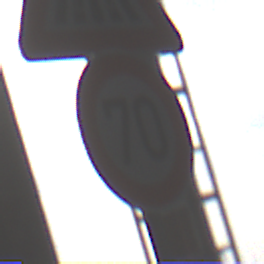
Verkehrszeichen: Geschwindigkeit70
Zusatzzeichen oben: FussgaengerueberwegRechts
Umgebung: Roofed, Special
Tageszeit: Midday
Wetter: Overcast
Licht: Natural
Jahreszeit: NotSpecified
Kontrast: MediumContrast